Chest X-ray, PA view. Patient: 43 years old, sex F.
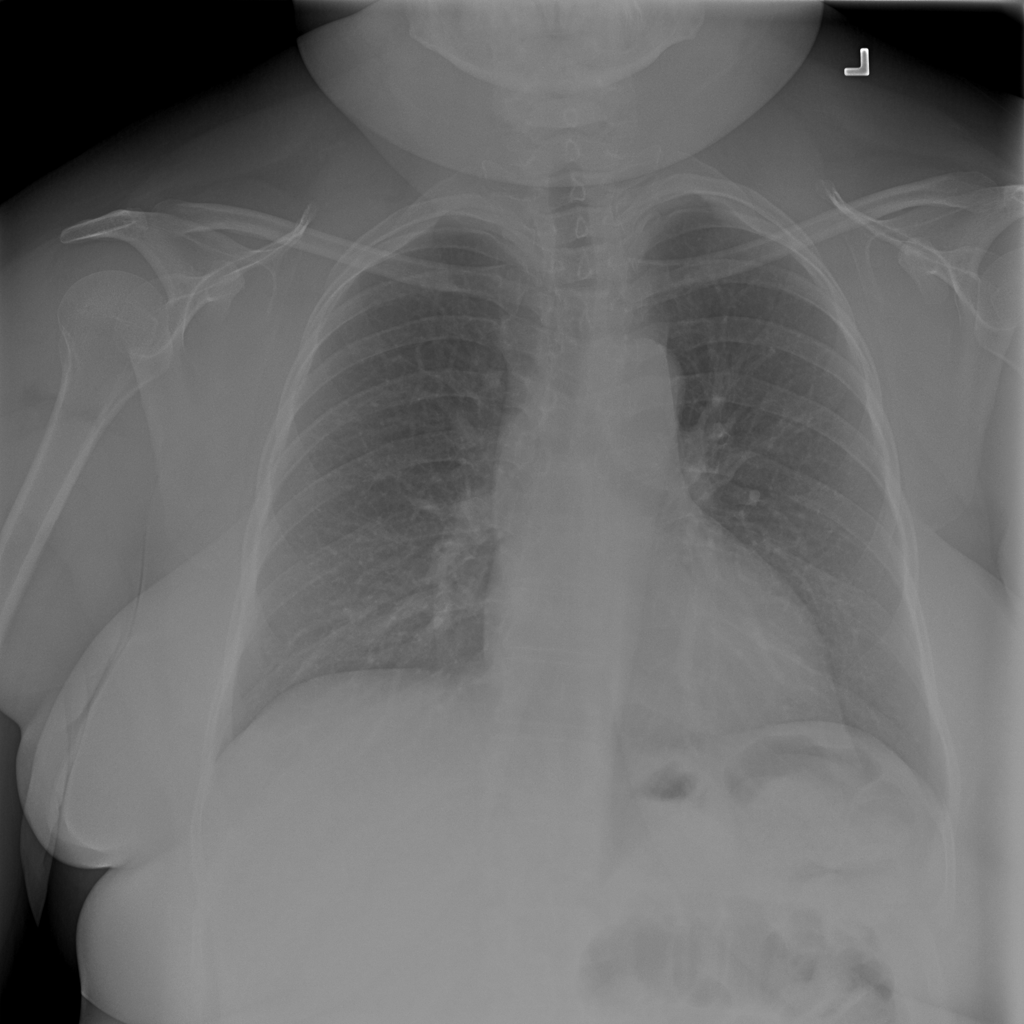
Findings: No Finding